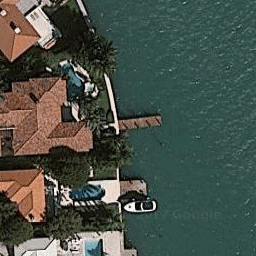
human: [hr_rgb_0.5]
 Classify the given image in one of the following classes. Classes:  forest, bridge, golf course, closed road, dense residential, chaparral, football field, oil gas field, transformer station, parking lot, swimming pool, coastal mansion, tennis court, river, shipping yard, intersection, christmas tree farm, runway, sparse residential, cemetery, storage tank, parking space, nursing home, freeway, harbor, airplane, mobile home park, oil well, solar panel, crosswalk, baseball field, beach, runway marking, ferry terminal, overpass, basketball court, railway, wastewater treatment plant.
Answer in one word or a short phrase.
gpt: coastal mansion